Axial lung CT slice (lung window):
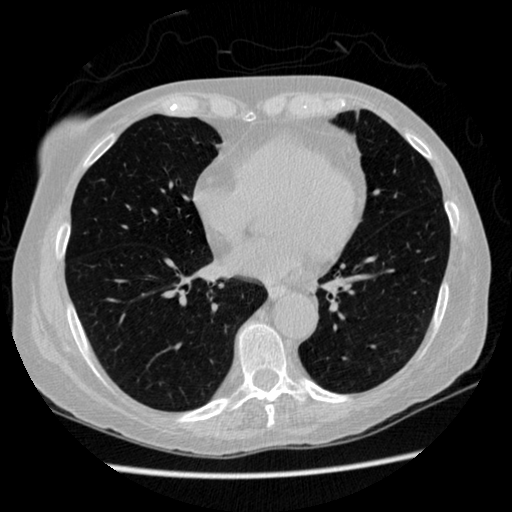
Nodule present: no